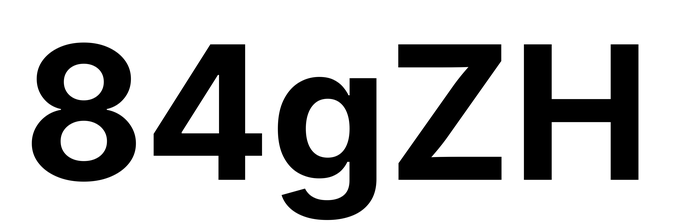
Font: Inter_Bold